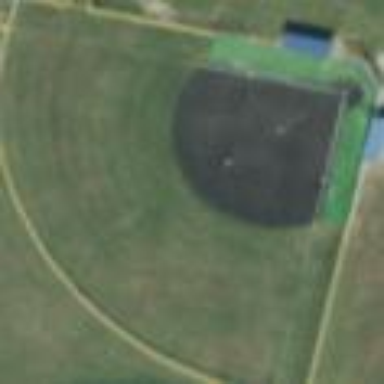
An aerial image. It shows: Baseball pitch for leisure land activities.